Question: I have a grid, with 3 rows.
Row 2 has a variable height, the window is resizable, and I have a datagrid on Row 3, held within a scrollviewer, within a tabcontrol.
When there are many items in the scrollviewer, the scrollviewer expands until it reaches the "max height" available to it, however that max height is infinity... so it keeps growing and growing. What I want it to do, is stop expanding if that would mean it is pushing the parent grid out of bounds, and instead use its scroll functionality... Here is the general layout of it:
'''
<TabControl Grid.Column="0" Grid.Row="2" Grid.ColumnSpan="3">
<TabItem Header="Weapons">
<ScrollViewer>
<DataGrid>
...
</DataGrid>
</ScrollViewer>
</TabItem>
</TabControl>
'''
That is held within a grid which has 3 rows and 3 columns. There is content in rows 0 and 1 which I didnt put here, and obviously I took out the unnecessary info from Datagrid etc...
Example of what I see:

As requested, the whole XAML. Not exactly short, which is why I thought the simplified version above would be better. <URL>
OK, so its there. I am looking at both datagrids held in different tabs of the tabcontrol on Row 2 of the grid.
Condensed "full" xaml:
'''
<Grid>
<Grid.ColumnDefinitions>
<ColumnDefinition />
<ColumnDefinition />
<ColumnDefinition />
</Grid.ColumnDefinitions>
<Grid.RowDefinitions>
<RowDefinition />
<RowDefinition />
<RowDefinition />
</Grid.RowDefinitions>
<Grid Grid.Row="0" Grid.Column="1">
<Image Source="{StaticResource EmptySlot}" Margin="0" Width="34"/>
<Image Source="{Binding AuraSlot, FallbackValue={StaticResource AuraSlot}}" Margin="0" Width="34"/>
</Grid>
<Popup AllowsTransparency="True" Placement="Relative" PlacementTarget="{Binding ElementName=MainWindowName}" IsOpen="{Binding WeaponTooltipOpen}" HorizontalOffset="{Binding WeaponOffsetX}" VerticalOffset="{Binding WeaponOffsetY}" PopupAnimation="Fade" OpacityMask="White" >
...
</Popup>
<Grid Grid.Column="0" Grid.Row="1" Grid.ColumnSpan="3">
<Expander orizontalAlignment="Center">
<Expander.Header>
<TextBlock Text="Equipment Slots" HorizontalAlignment="Center" />
</Expander.Header>
<Grid Grid.Row="0" Grid.Column="1">
...
</Grid>
</Expander>
</Grid>
<TabControl Grid.Column="0" Grid.Row="2" Grid.ColumnSpan="3">
<TabItem Header="Weapons">
<Grid>
<ScrollViewer CanContentScroll="True" >
<DataGrid Grid.Column="0" Grid.Row="2" Grid.ColumnSpan="3" ItemsSource="{Binding GroupedWeapons}" AutoGenerateColumns="False" IsReadOnly="True" AlternatingRowBackground="Gainsboro" AlternationCount="2" RowHeaderWidth="0">
<DataGrid.GroupStyle>
<GroupStyle>
...
</GroupStyle>
</DataGrid.GroupStyle>
<DataGrid.Columns>
...
</DataGrid.Columns>
<DataGrid.RowDetailsTemplate>
<DataTemplate>
<StackPanel>
...
</StackPanel>
</DataTemplate>
</DataGrid.RowDetailsTemplate>
</DataGrid>
</ScrollViewer>
</Grid>
</TabItem>
</TabControl>
</Grid>
'''
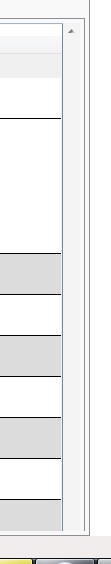
Answer: OK, eventually found the problem.
I don't really knwo the reason as to WHY this was the problem, because it doesn't really make sense to me, but WAY up in the code I had things wrapped in a stackpanel. The only 2 things stacked there were a textblock, and a Grid, with the grid containing a ton of other things, including all the code posted along with the question. Taking out that stackpanel made it work correctly, so I have now permanently replaced the stackpanel with another grid, using 2 differnet rows. :)